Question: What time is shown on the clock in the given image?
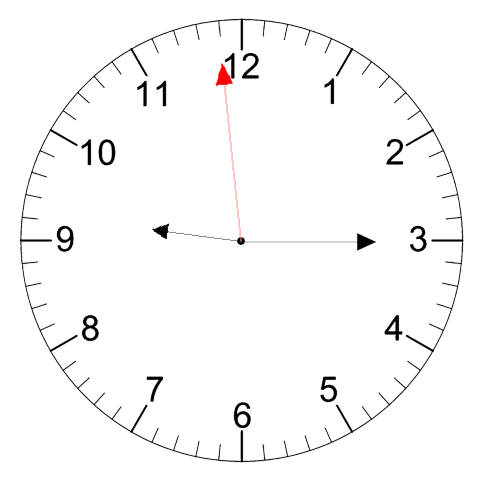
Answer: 09:14:59